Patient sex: M
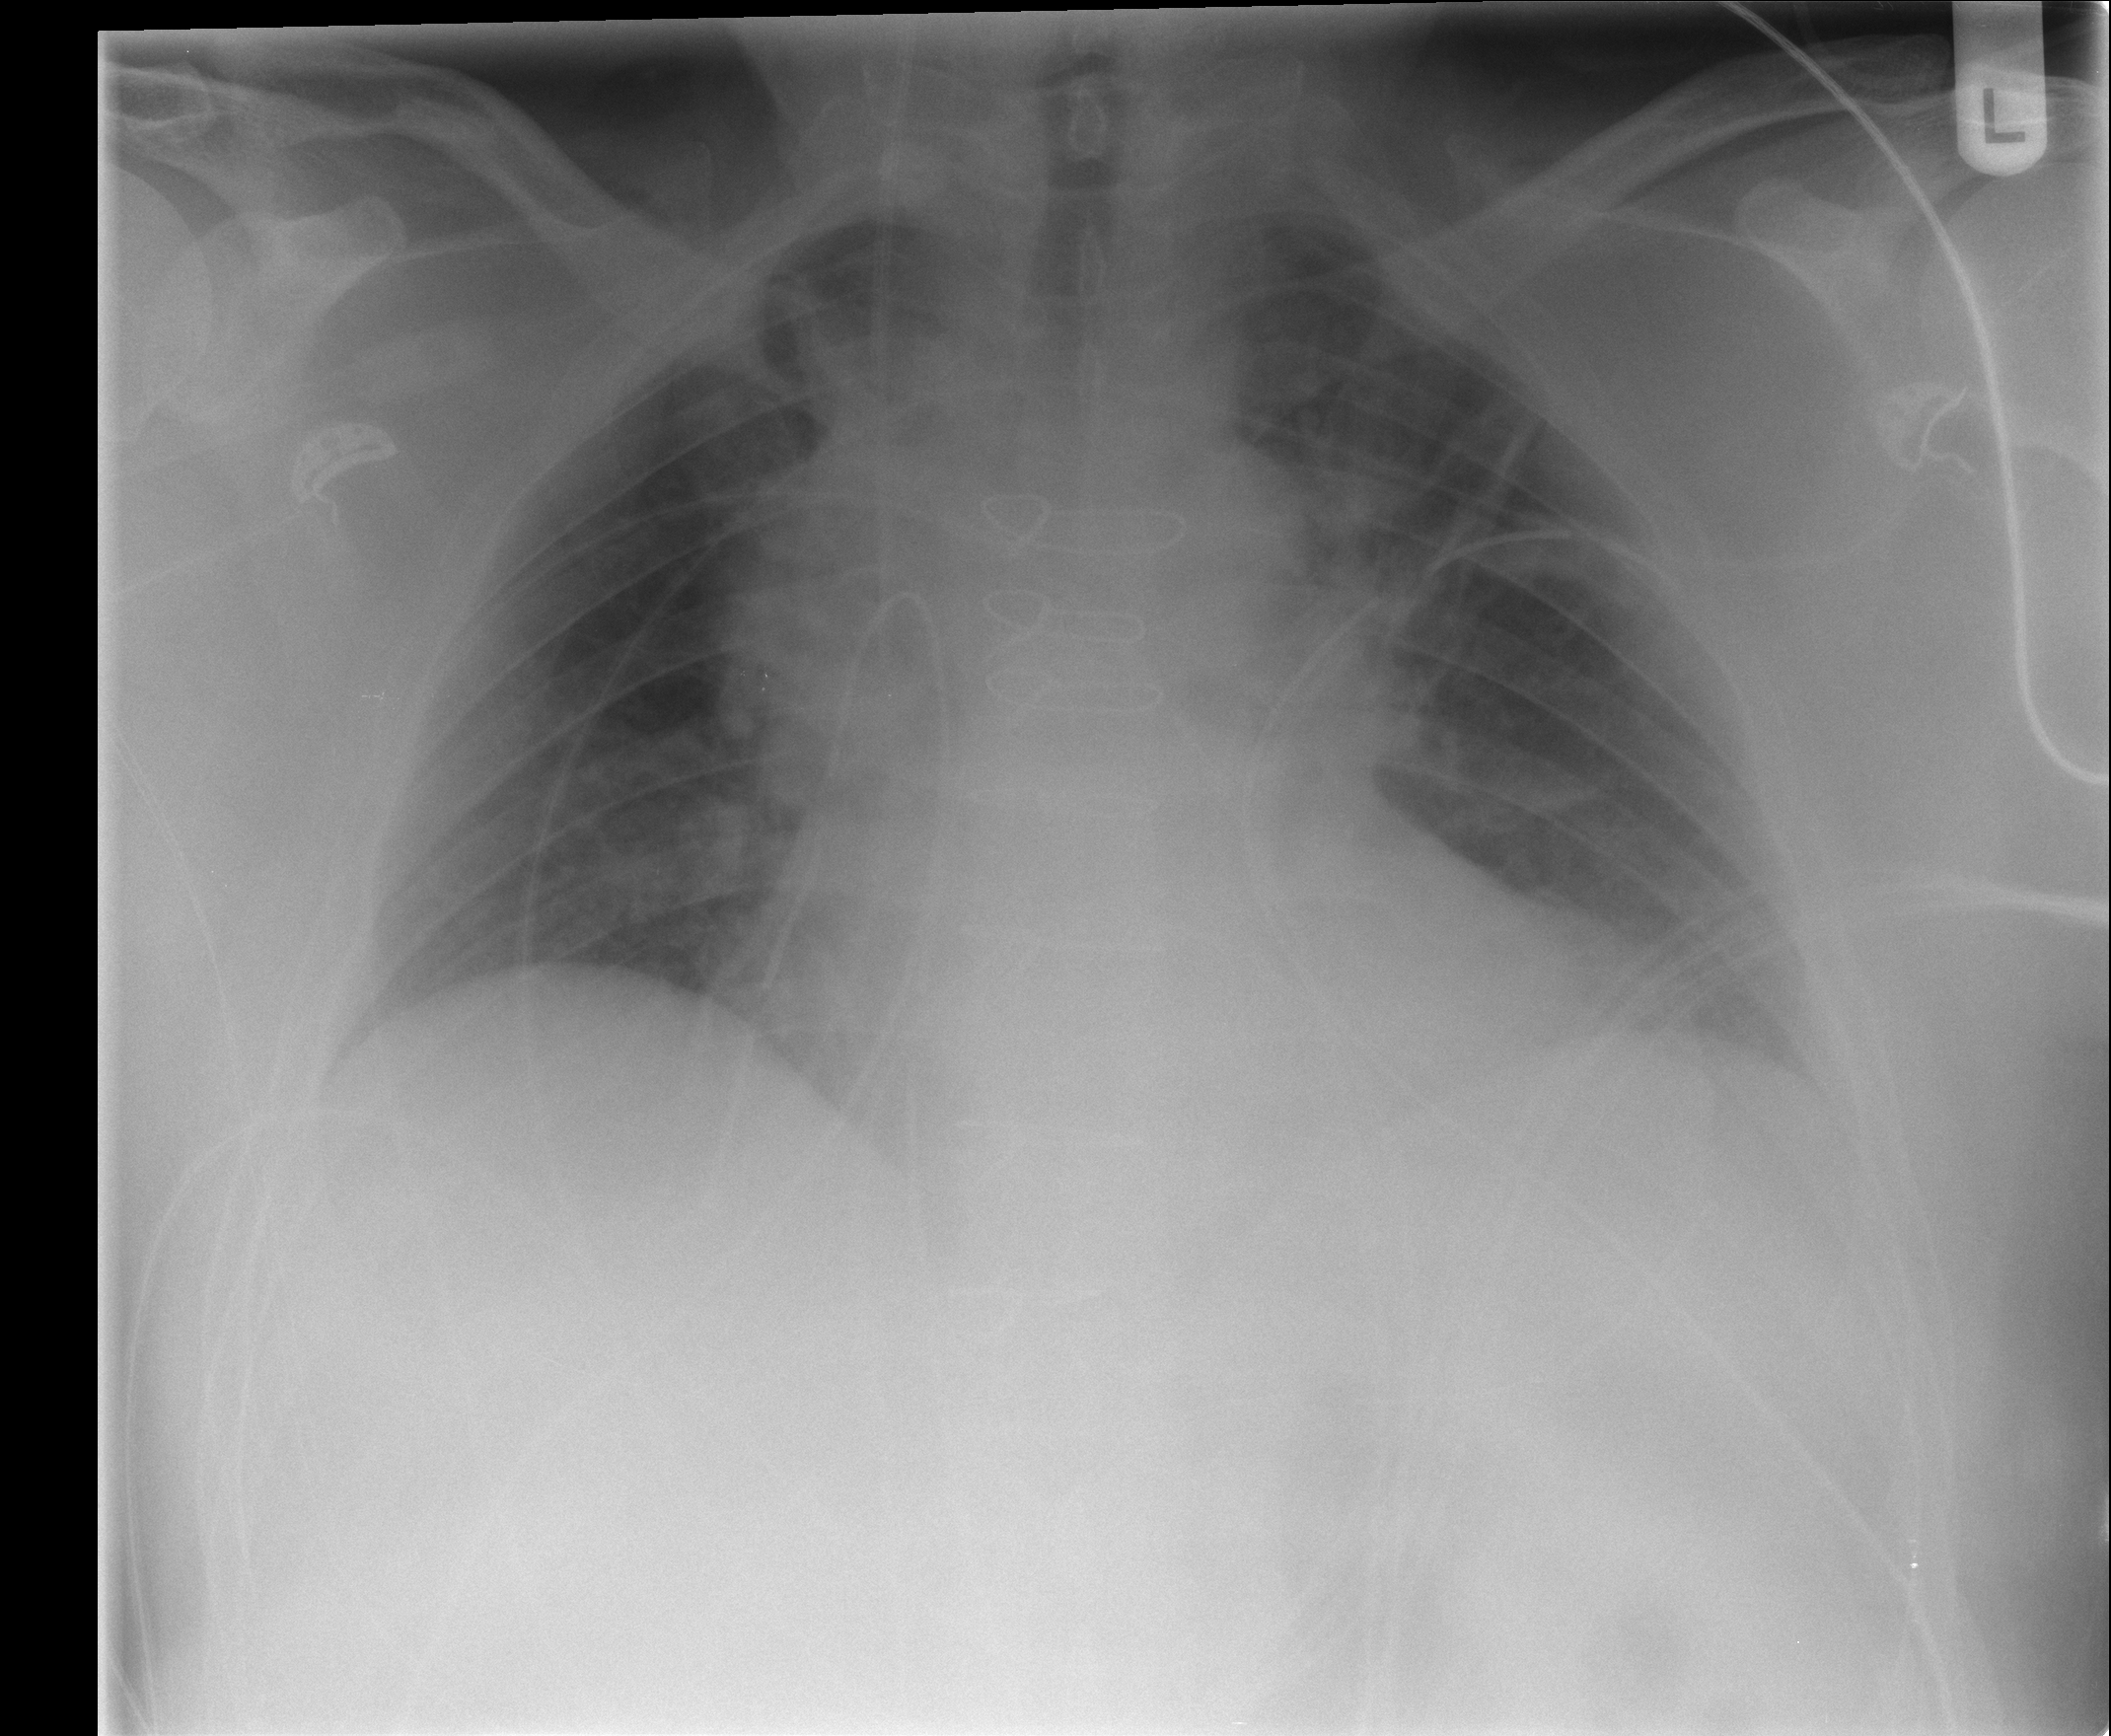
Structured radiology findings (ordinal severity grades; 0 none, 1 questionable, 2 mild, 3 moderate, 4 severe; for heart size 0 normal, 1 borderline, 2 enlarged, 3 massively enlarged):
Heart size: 0
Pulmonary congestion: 2
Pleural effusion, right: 0
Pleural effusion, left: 0
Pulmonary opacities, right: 0
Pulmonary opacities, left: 0
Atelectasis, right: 0
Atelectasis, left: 0